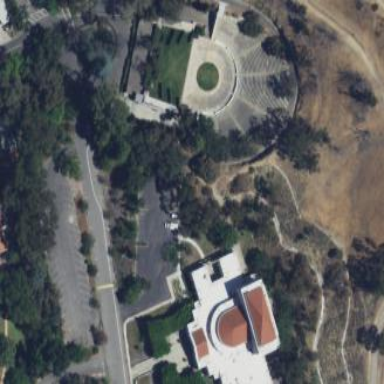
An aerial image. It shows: Theatre.